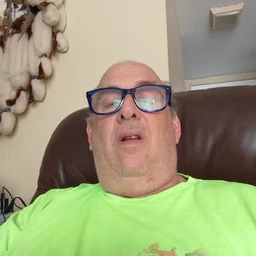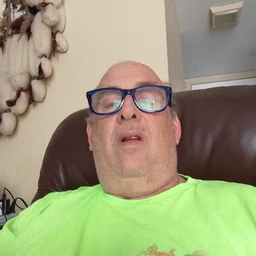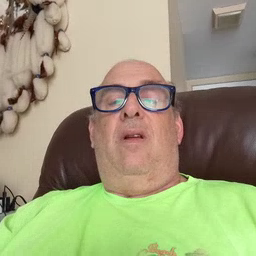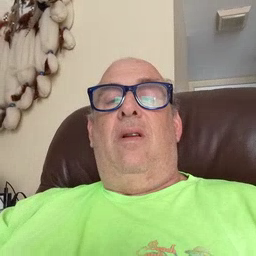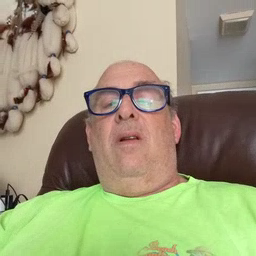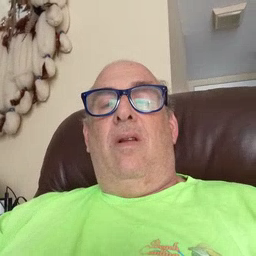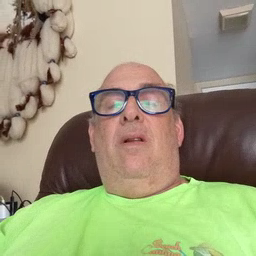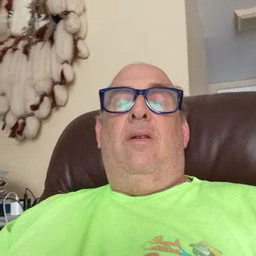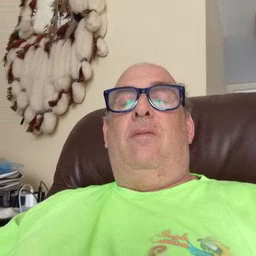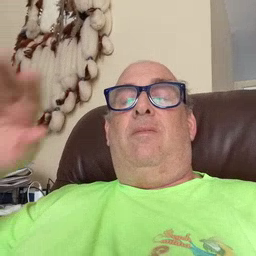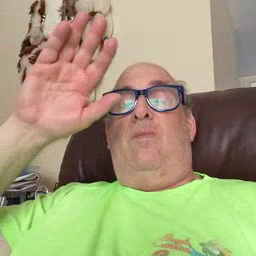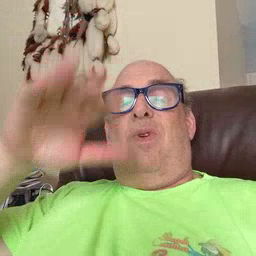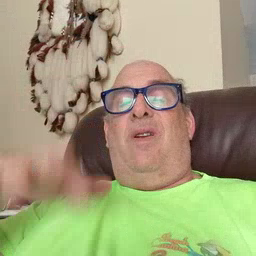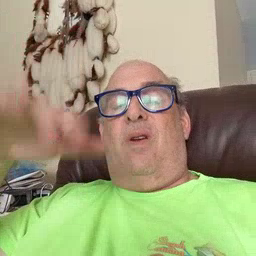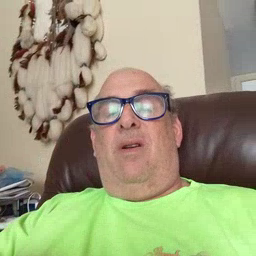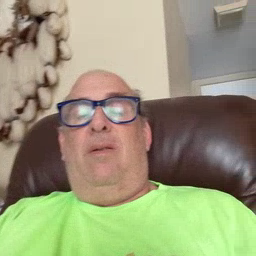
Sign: rain